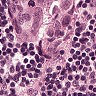
Metastatic tissue present: yes